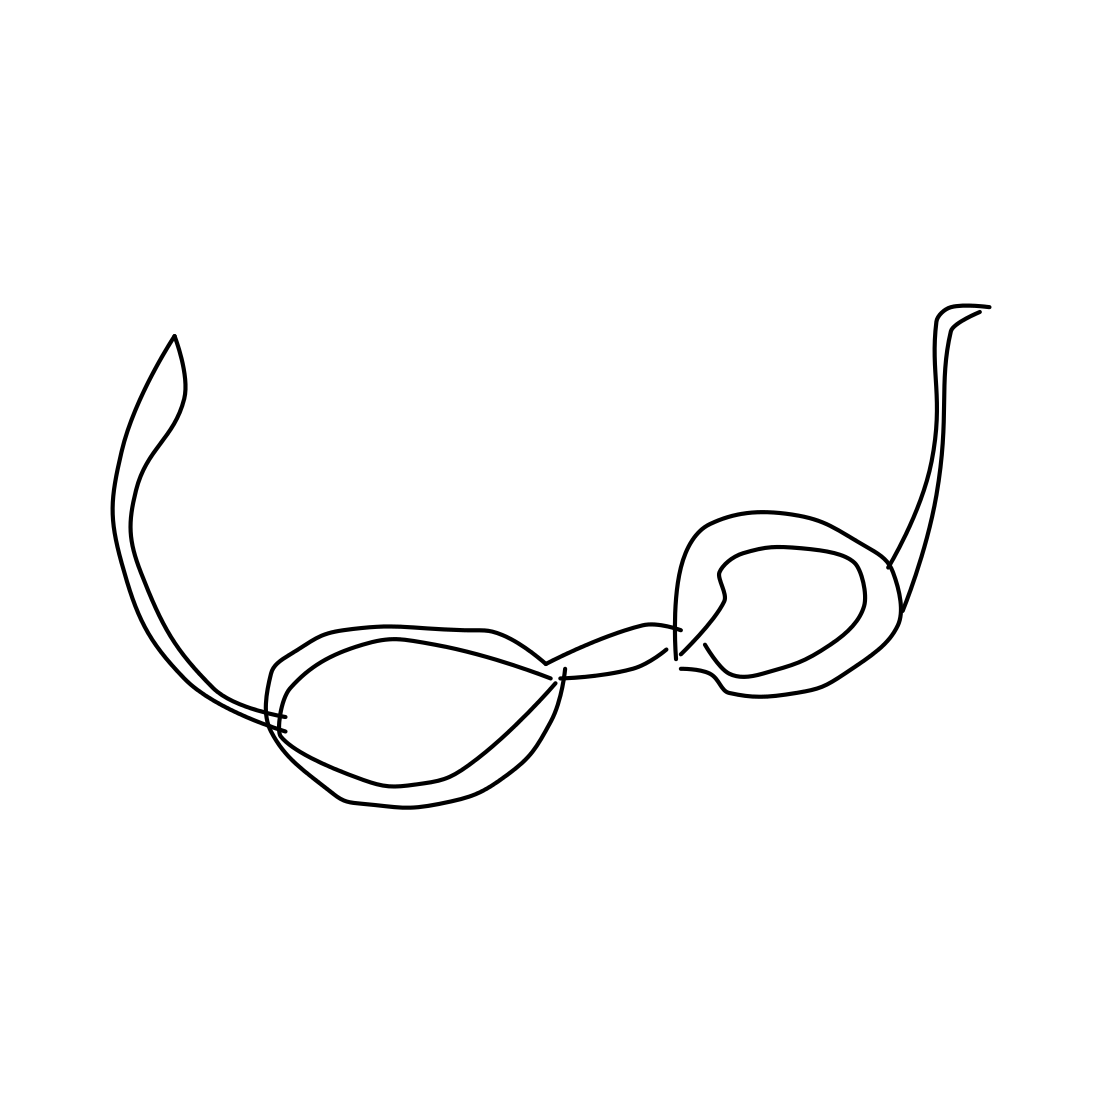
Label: eyeglasses